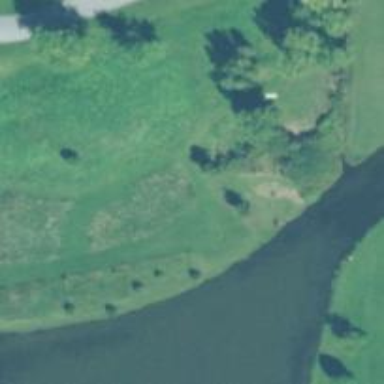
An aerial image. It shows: Disc golf hole.